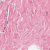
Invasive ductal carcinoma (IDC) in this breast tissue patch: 0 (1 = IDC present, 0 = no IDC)